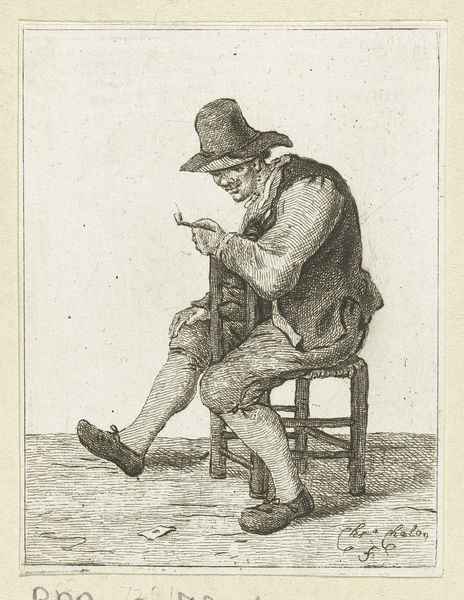
Titel: Zittende man met pijp
Künstler: Pieter de Mare
Standort: Amsterdam
Institution: Rijksmuseum
Schlagwörter: homme, chapeau, chaise, gravure, paysans, pipe, sabot, carte, chemise, veste, chaussure, culotte, trogne